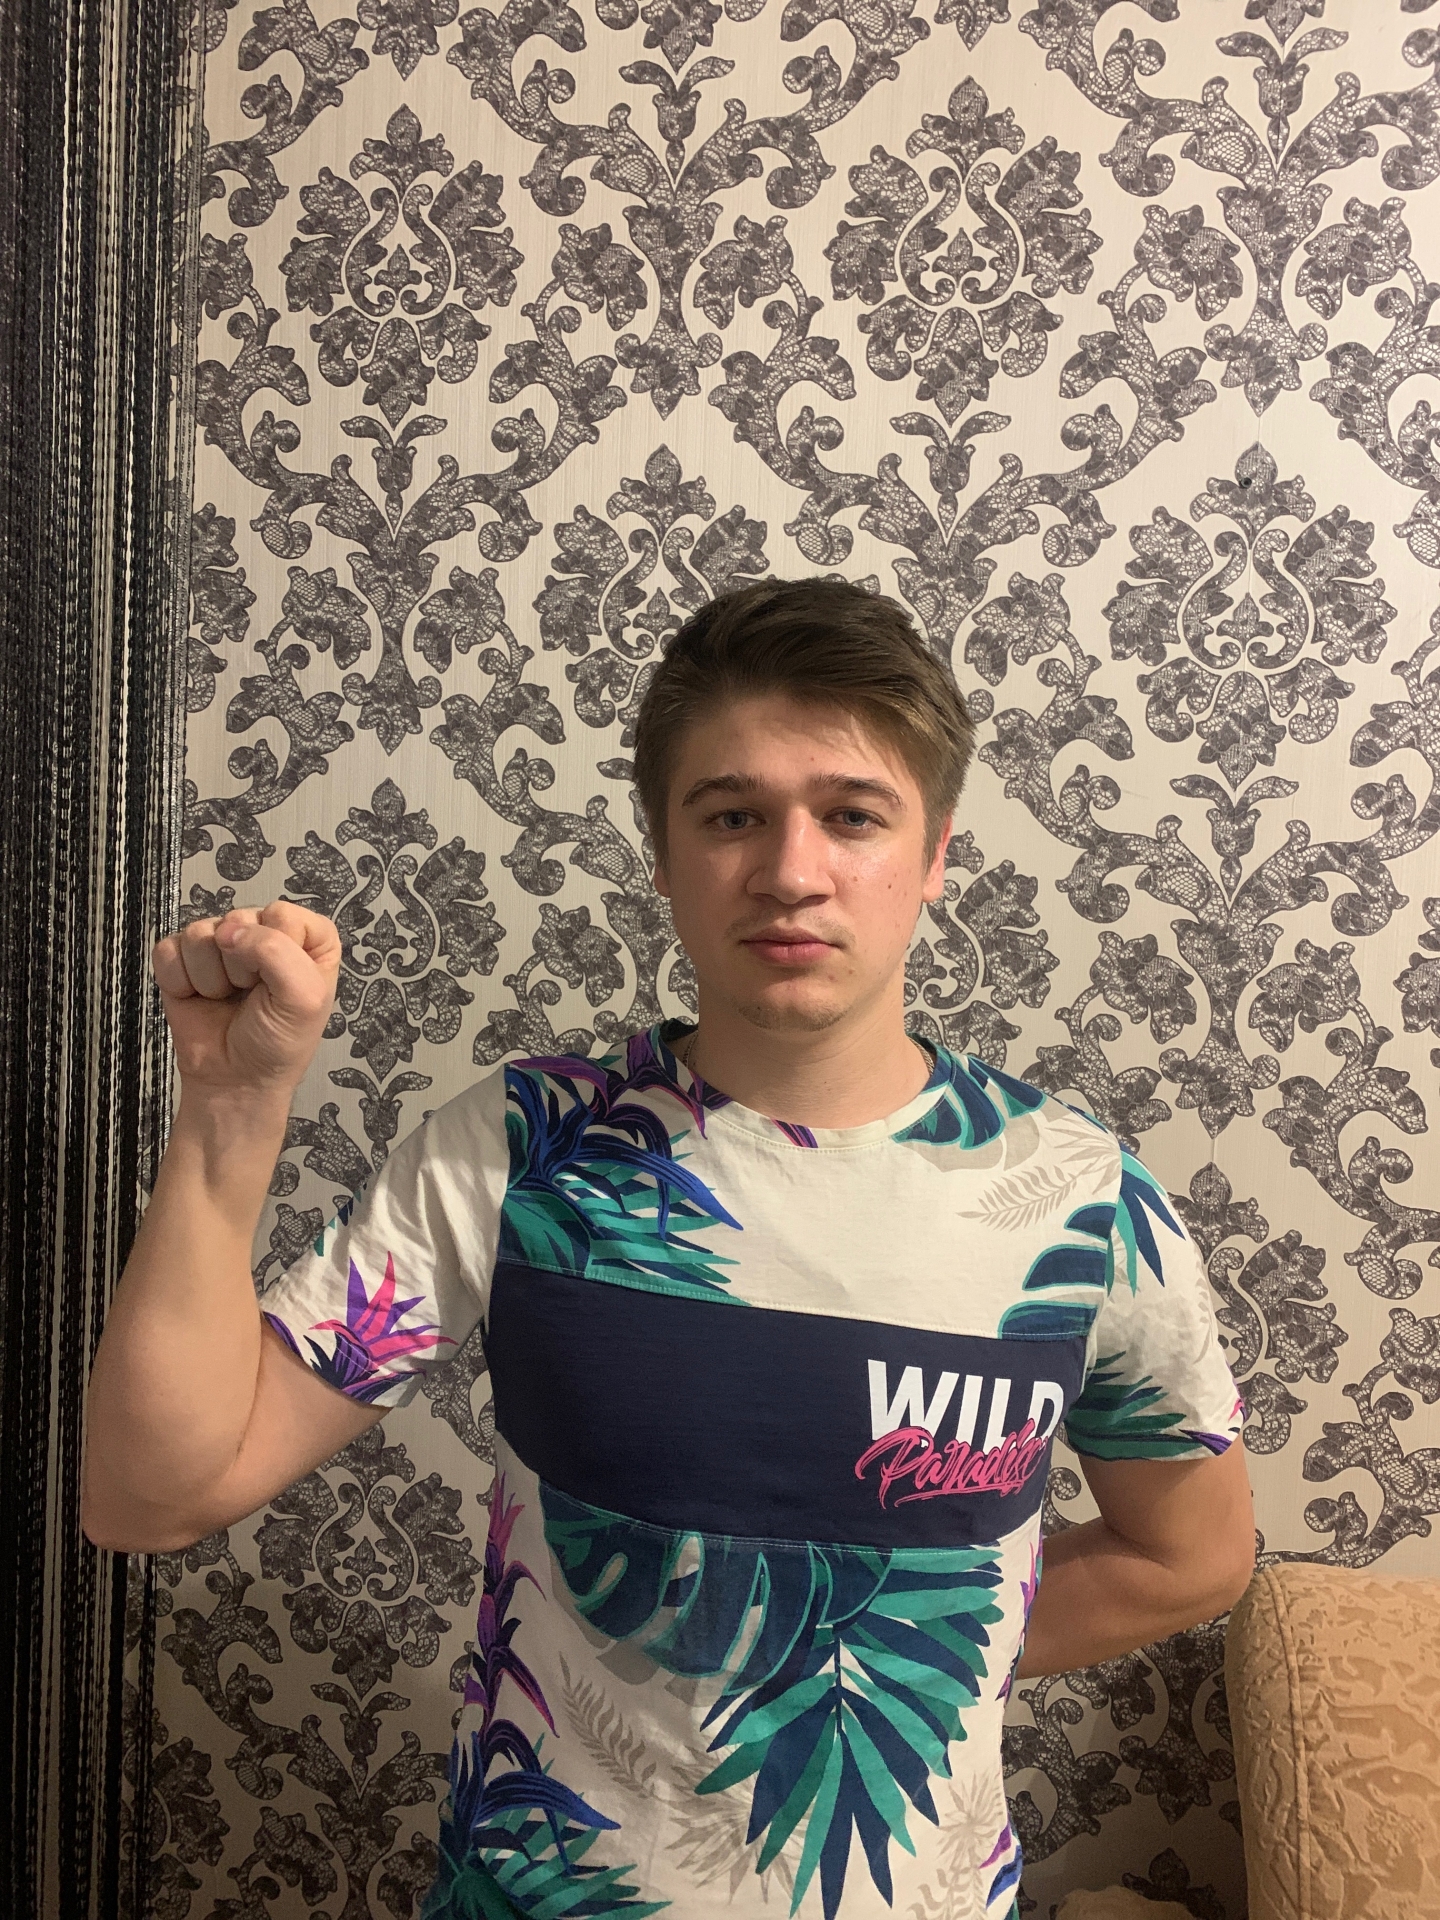
Label: clear